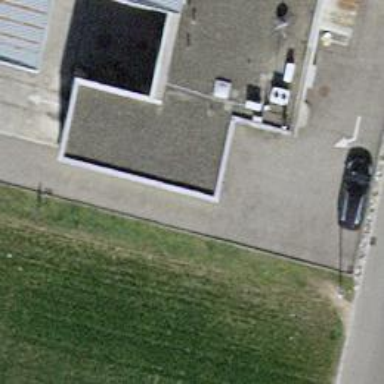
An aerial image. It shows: Car wash facility.